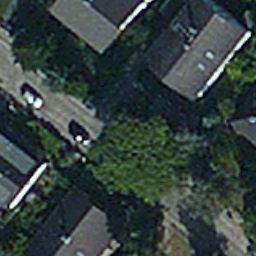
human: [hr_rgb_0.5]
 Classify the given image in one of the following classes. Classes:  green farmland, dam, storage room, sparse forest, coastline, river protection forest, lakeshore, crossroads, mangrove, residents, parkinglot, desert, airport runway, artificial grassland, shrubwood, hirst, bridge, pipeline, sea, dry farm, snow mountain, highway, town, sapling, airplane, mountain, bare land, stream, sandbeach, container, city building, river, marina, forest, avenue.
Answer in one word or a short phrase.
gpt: residents